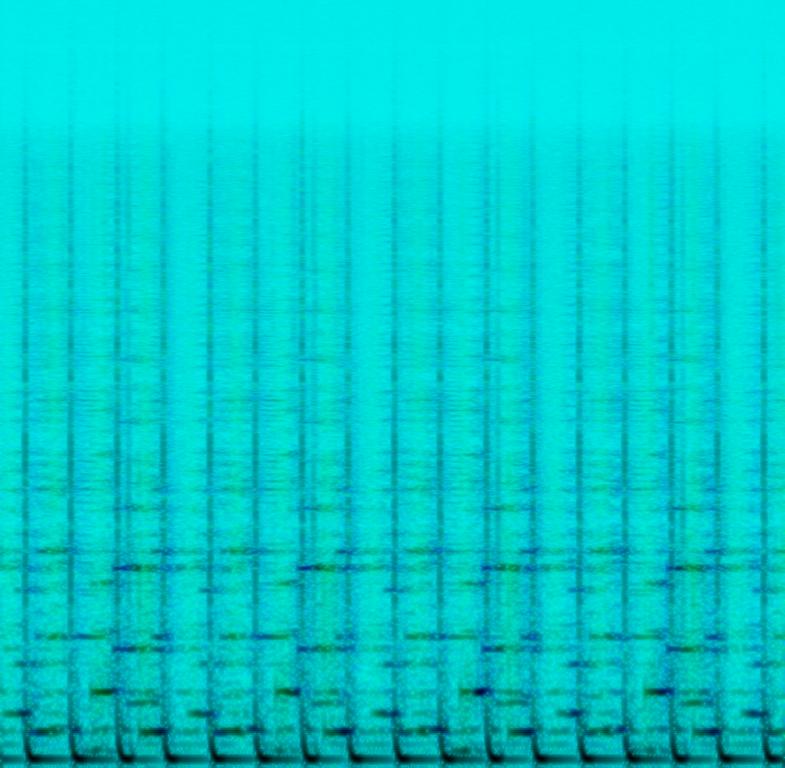
The low quality recording features an electro song that consists of a "4 on the floor" kick pattern and widely spread repetitive synth melody. The recording is crackly and it sounds hypnotic and energetic as the synth lead is moving left and right throughout the stereo image.